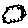
Label: cloud